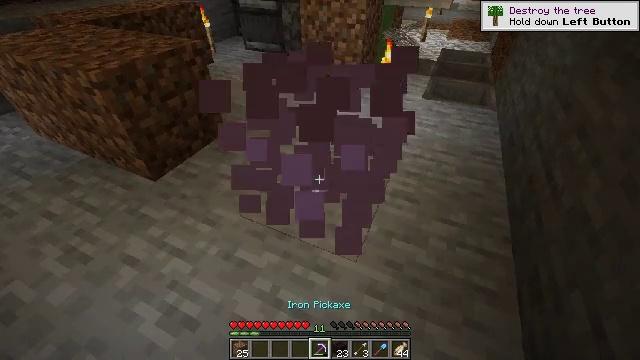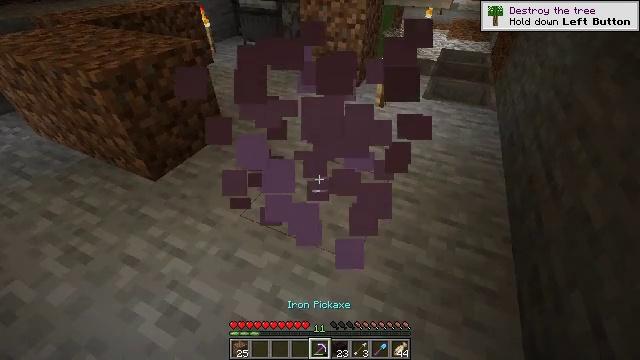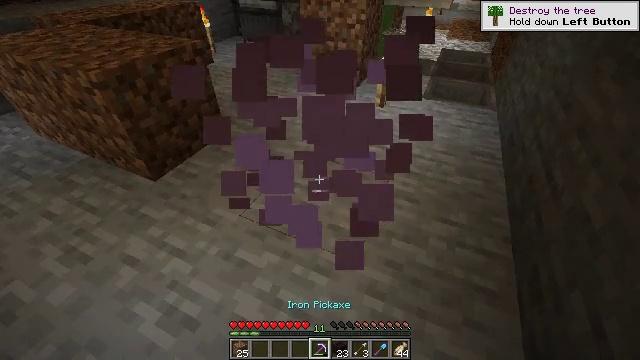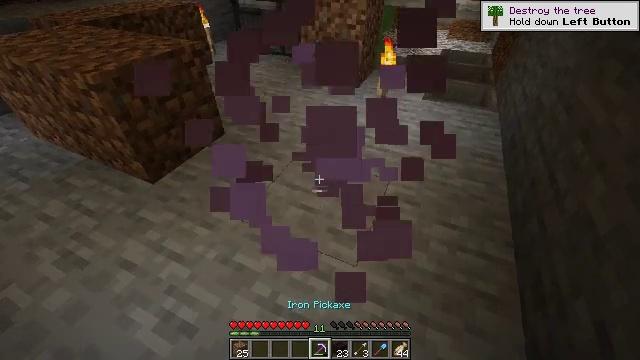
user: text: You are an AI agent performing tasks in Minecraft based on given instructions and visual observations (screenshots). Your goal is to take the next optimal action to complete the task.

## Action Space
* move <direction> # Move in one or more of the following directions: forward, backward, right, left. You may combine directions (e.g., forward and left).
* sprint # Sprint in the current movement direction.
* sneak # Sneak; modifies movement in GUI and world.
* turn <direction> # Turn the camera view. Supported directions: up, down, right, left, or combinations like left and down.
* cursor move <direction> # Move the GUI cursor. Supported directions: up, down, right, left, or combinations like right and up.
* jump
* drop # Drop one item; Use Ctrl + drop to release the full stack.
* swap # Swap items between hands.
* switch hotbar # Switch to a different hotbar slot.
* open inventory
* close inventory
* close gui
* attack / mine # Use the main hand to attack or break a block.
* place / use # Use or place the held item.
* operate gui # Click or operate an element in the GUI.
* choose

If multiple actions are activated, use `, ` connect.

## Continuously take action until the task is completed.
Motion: motion action
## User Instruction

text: Retrieve the shulker box into the inventory.
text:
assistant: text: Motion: no_op
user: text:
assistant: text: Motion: no_op
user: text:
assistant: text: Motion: move forward
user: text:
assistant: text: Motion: no_op